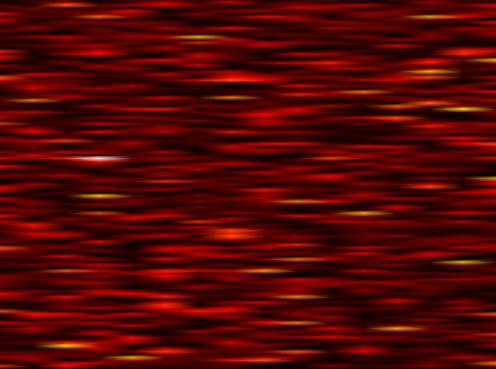
Label: FOFDM